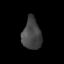
Tissue: prostate
Cell type: T cells
Senescence score: 0.2492
Nuclear area (px): 578
Mean DAPI intensity: 68.112